Question: I want to view rows from my table where the salary is more than the average salary of every staff member. With the code below it it giving me an error:
> Operand data type varchar is invalid for avg operator.
'''
SELECT StaffID, StaffName, LEFT(StaffGender, 1) AS [Staff Gender],
'Rp. ' + CAST ((StaffSalary)AS VARCHAR) [Staff Salary]
FROM MsStaff
WHERE StaffName Like '% %' AND StaffSalary > AVG(StaffSalary)
'''
Update:
I have changed the 'StaffSalary' column to 'INT' datatype, but I get another error:
> Msg 147, Level 15, State 1, Line 48
An aggregate may not appear in the WHERE clause unless it is in a subquery contained in a HAVING clause or a select list, and the column being aggregated is an outer reference."

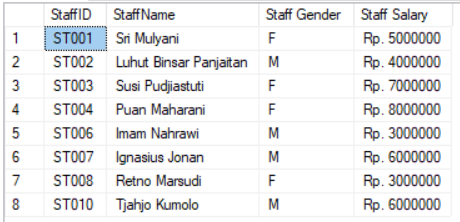
Answer: Although it seems to makes sense, you can't use 'AVG()' like that.
Use a sub-query to find the average:
'''
SELECT ...
FROM MsStaff
WHERE StaffName Like '% %'
AND StaffSalary > (SELECT AVG(StaffSalary) FROM MsStaff)
'''